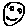
Label: smiley face